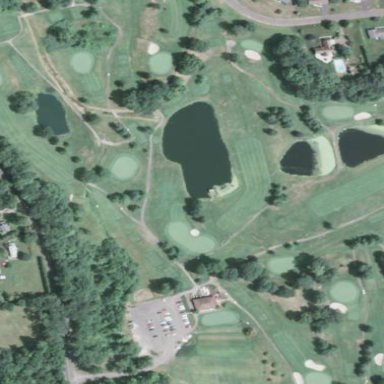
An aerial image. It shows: Golf course surrounded by greenery.